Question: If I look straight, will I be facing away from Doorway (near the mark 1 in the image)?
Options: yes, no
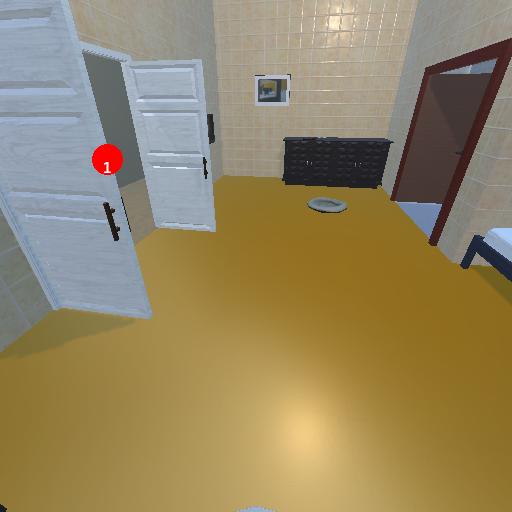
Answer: yes